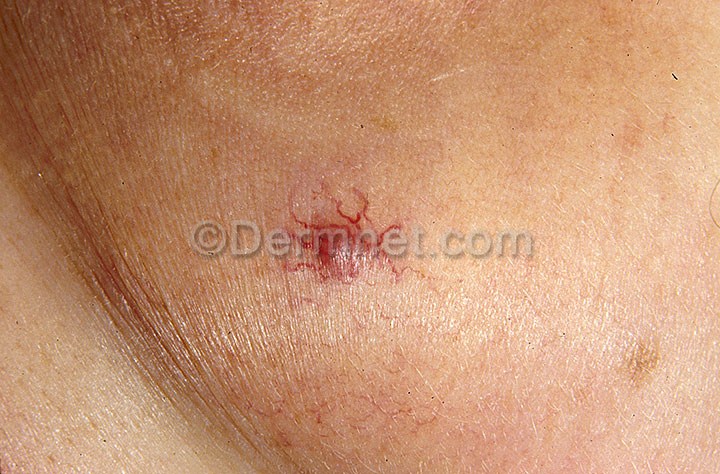
Disease: Vascular Tumors